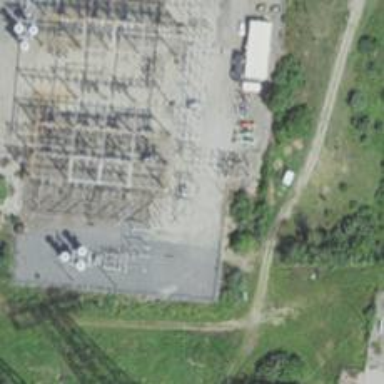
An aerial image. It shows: Switch used for power control.